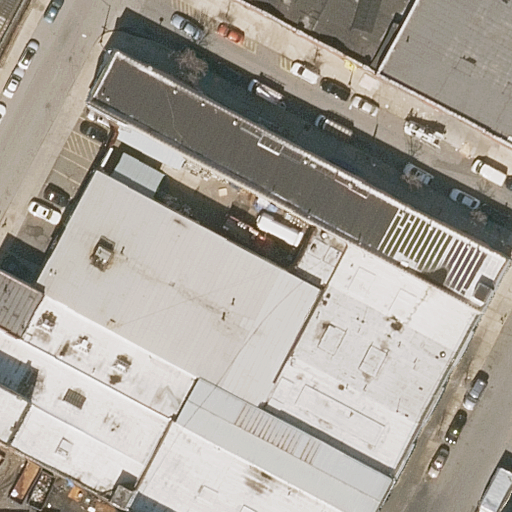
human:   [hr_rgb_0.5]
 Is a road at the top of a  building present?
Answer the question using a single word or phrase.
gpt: yes

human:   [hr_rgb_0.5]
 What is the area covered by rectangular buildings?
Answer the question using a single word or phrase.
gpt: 5185m2

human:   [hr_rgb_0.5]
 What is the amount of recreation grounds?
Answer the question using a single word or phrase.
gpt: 0

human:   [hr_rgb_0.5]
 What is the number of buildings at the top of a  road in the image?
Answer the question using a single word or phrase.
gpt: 9

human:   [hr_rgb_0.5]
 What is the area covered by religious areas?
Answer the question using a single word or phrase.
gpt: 0m2

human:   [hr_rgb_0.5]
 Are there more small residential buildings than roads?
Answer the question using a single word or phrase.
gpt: no

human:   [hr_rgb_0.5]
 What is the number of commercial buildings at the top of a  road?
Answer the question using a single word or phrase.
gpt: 0

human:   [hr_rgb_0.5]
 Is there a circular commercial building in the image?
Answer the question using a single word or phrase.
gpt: no

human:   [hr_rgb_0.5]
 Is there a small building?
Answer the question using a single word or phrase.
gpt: yes

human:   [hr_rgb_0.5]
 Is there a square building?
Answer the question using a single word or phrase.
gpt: no

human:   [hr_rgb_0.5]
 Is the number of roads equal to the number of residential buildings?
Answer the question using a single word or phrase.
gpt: no

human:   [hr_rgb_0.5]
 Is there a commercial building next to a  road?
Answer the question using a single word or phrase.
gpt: no

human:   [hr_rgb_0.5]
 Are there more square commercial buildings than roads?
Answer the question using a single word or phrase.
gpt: no

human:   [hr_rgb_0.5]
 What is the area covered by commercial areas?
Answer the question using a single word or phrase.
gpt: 0m2

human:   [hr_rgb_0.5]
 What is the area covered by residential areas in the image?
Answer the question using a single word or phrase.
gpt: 0m2

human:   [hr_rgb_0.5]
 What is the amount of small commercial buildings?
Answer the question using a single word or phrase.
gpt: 0

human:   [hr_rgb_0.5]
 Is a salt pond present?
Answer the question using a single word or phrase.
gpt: no

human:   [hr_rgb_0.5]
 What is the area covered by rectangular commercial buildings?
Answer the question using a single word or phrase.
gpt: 0m2

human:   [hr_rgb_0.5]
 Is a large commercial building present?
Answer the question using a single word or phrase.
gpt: no

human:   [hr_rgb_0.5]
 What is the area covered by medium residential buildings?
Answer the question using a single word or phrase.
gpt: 2719m2

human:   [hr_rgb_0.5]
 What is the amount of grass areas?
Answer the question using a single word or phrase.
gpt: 0

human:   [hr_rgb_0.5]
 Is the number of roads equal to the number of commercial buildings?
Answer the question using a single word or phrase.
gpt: no

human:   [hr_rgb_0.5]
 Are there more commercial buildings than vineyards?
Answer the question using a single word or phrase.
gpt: no

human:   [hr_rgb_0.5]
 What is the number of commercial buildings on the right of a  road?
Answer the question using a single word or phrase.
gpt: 0

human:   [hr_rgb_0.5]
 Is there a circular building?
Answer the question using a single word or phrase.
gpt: no

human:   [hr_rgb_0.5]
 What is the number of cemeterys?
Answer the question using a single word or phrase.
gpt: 0

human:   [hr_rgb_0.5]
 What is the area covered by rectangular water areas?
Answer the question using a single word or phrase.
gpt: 0m2

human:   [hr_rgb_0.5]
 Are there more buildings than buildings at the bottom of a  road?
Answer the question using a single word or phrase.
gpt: yes

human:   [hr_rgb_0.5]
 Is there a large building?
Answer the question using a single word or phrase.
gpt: yes

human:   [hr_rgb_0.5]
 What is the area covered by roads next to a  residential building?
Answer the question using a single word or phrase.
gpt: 0m2

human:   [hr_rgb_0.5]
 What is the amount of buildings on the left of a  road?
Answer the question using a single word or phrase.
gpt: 7

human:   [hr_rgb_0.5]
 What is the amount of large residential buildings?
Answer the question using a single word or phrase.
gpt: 2

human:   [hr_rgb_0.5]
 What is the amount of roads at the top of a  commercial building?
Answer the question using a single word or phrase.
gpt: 0

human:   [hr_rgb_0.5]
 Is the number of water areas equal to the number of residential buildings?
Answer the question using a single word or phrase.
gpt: no

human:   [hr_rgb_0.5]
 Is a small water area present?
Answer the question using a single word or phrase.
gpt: no

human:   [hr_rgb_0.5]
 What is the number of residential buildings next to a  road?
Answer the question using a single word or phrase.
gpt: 11